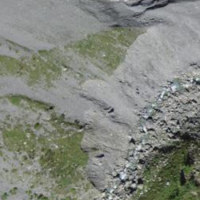
EUNIS habitat code: 48
Species observed at this site:
Anthus spinoletta